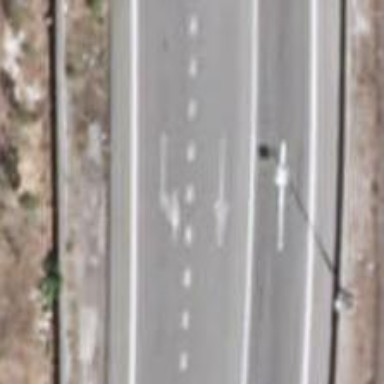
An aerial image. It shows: Road with "give way" sign.